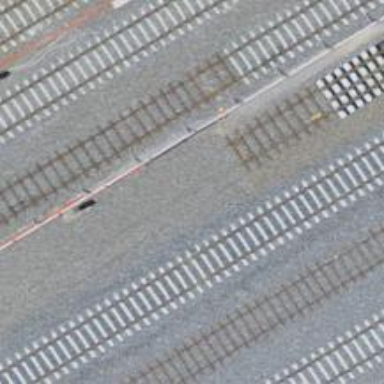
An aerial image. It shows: Abandoned railway yard with one track. The area is electrified with contact line.